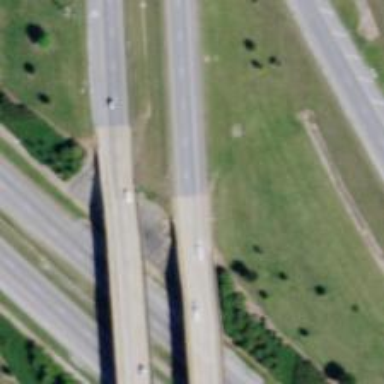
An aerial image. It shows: Viaduct bridge on motorway.